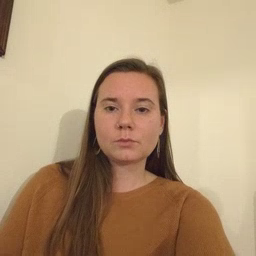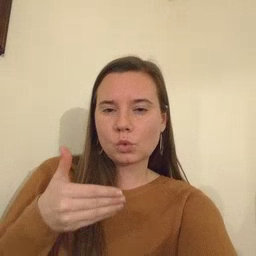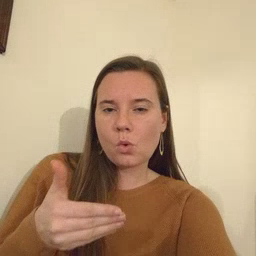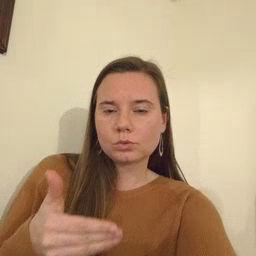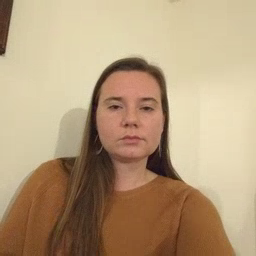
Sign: close